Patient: sex M, age 57
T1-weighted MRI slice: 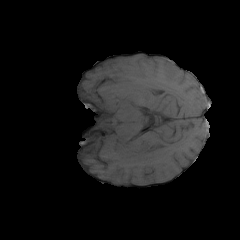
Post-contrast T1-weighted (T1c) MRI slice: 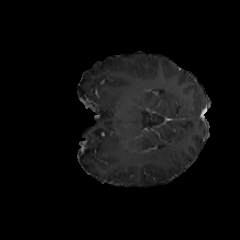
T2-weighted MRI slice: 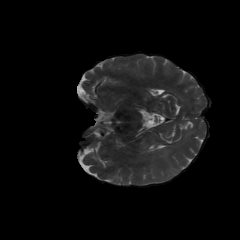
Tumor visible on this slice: yes
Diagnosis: Glioblastoma, IDH-wildtype
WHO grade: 4